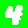
Digit: 4